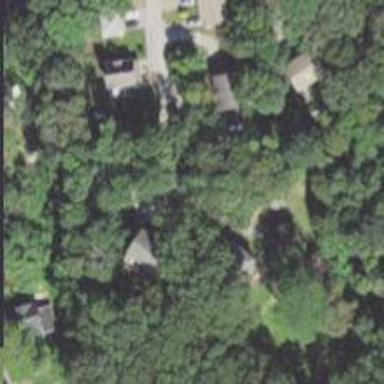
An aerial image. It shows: Residential driveway used as service road.